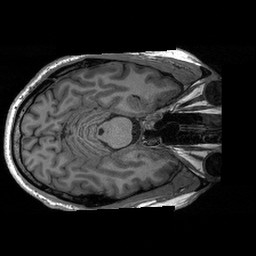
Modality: T1w
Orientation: axial
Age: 37
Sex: male
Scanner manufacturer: siemens
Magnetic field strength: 3 T
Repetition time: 2.3 s
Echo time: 0.00233 s